Question: when i add more than 38 service and try to run my WCF project from visual studio. It gives following Error.

Failed to launch application "WcfTestClient.exe"
After clicking on yes it stop. and after clicking on no it show itself in running mode but I am not able to see Wcf Test Client. and not able to invoke service.
with 38 services in app.config it works properly.
My app.config looks as follows
'''
<?xml version="1.0"?>
<configuration>
<!-- When deploying the service library project, the content of the config file must be added to the host's
app.config file. System.Configuration does not support config files for libraries. -->
<system.serviceModel>
<services>
<service behaviorConfiguration="DefaultBehavior" name="QuexstERP.BusinessCore.BusinessLogic.SysAdmin.Operation">
<endpoint address="" binding="netTcpBinding" bindingConfiguration="TCPBindingConfig"
name="TCPEndpoint" contract="QuexstERP.BusinessCore.Interfaces.SysAdmin.IOperation" />
<endpoint address="mex" binding="mexTcpBinding" bindingConfiguration=""
name="TcpMetaData" contract="IMetadataExchange" />
<host>
<baseAddresses>
<add baseAddress="net.tcp://localhost:9001/BusinessLogic/Operation" />
</baseAddresses>
</host>
</service>
<service behaviorConfiguration="DefaultBehavior" name="QuexstERP.BusinessCore.BusinessLogic.SysAdmin.UserService">
<endpoint address="" binding="netTcpBinding" bindingConfiguration="TCPBindingConfig"
name="TCPEndpoint" contract="QuexstERP.BusinessCore.Interfaces.SysAdmin.IUserService" />
<endpoint address="mex" binding="mexTcpBinding" bindingConfiguration=""
name="TcpMetaData" contract="IMetadataExchange" />
<host>
<baseAddresses>
<add baseAddress="net.tcp://localhost:9002/BusinessLogic/UserService" />
</baseAddresses>
</host>
</service>
<service behaviorConfiguration="DefaultBehavior" name="QuexstERP.BusinessCore.BusinessLogic.SysAdmin.UserCreationService">
<endpoint address="" binding="netTcpBinding" bindingConfiguration="TCPBindingConfig"
name="TCPEndpoint" contract="QuexstERP.BusinessCore.Interfaces.SysAdmin.IUserCreationService" />
<endpoint address="mex" binding="mexTcpBinding" bindingConfiguration=""
name="TcpMetaData" contract="IMetadataExchange" />
<host>
<baseAddresses>
<add baseAddress="net.tcp://localhost:9003/BusinessLogic/UserCreationService" />
</baseAddresses>
</host>
</service>
<service behaviorConfiguration="DefaultBehavior" name="QuexstERP.BusinessCore.BusinessLogic.SysAdmin.Modules">
<endpoint address="" binding="netTcpBinding" bindingConfiguration="TCPBindingConfig"
name="TCPEndpoint" contract="QuexstERP.BusinessCore.Interfaces.SysAdmin.IModule" />
<endpoint address="mex" binding="mexTcpBinding" bindingConfiguration=""
name="TcpMetaData" contract="IMetadataExchange" />
<host>
<baseAddresses>
<add baseAddress="net.tcp://localhost:9004/BusinessLogic/Modules" />
</baseAddresses>
</host>
</service>
<service behaviorConfiguration="DefaultBehavior" name="QuexstERP.BusinessCore.BusinessLogic.SysAdmin.Menu">
<endpoint address="" binding="netTcpBinding" bindingConfiguration="TCPBindingConfig"
name="TCPEndpoint" contract="QuexstERP.BusinessCore.Interfaces.SysAdmin.IMenu" />
<endpoint address="mex" binding="mexTcpBinding" bindingConfiguration=""
name="TcpMetaData" contract="IMetadataExchange" />
<host>
<baseAddresses>
<add baseAddress="net.tcp://localhost:9005/BusinessLogic/Menu" />
</baseAddresses>
</host>
</service>
<service behaviorConfiguration="DefaultBehavior" name="QuexstERP.BusinessCore.BusinessLogic.SysAdmin.Role">
<endpoint address="" binding="netTcpBinding" bindingConfiguration="TCPBindingConfig"
name="TCPEndpoint" contract="QuexstERP.BusinessCore.Interfaces.SysAdmin.IRole" />
<endpoint address="mex" binding="mexTcpBinding" bindingConfiguration=""
name="TcpMetaData" contract="IMetadataExchange" />
<host>
<baseAddresses>
<add baseAddress="net.tcp://localhost:9006/BusinessLogic/Role" />
</baseAddresses>
</host>
</service>
<service behaviorConfiguration="DefaultBehavior" name="QuexstERP.BusinessCore.BusinessLogic.SysAdmin.EmailConfiguration">
<endpoint address="" binding="netTcpBinding" bindingConfiguration="TCPBindingConfig"
name="TCPEndpoint" contract="QuexstERP.BusinessCore.Interfaces.SysAdmin.IEmailConfiguration" />
<endpoint address="mex" binding="mexTcpBinding" bindingConfiguration=""
name="TcpMetaData" contract="IMetadataExchange" />
<host>
<baseAddresses>
<add baseAddress="net.tcp://localhost:9007/BusinessLogic/EmailConfiguration" />
</baseAddresses>
</host>
</service>
<service behaviorConfiguration="DefaultBehavior" name="QuexstERP.BusinessCore.BusinessLogic.SysAdmin.SmsConfiguration">
<endpoint address="" binding="netTcpBinding" bindingConfiguration="TCPBindingConfig"
name="TCPEndpoint" contract="QuexstERP.BusinessCore.Interfaces.SysAdmin.ISmsConfiguration" />
<endpoint address="mex" binding="mexTcpBinding" bindingConfiguration=""
name="TcpMetaData" contract="IMetadataExchange" />
<host>
<baseAddresses>
<add baseAddress="net.tcp://localhost:9008/BusinessLogic/SmsConfiguration" />
</baseAddresses>
</host>
</service>
<service behaviorConfiguration="DefaultBehavior" name="QuexstERP.BusinessCore.BusinessLogic.SysAdmin.Country">
<endpoint address="" binding="netTcpBinding" bindingConfiguration="TCPBindingConfig"
name="TCPEndpoint" contract="QuexstERP.BusinessCore.Interfaces.SysAdmin.ICountry" />
<endpoint address="mex" binding="mexTcpBinding" bindingConfiguration=""
name="TcpMetaData" contract="IMetadataExchange" />
<host>
<baseAddresses>
<add baseAddress="net.tcp://localhost:9009/BusinessLogic/Country" />
</baseAddresses>
</host>
</service>
<service behaviorConfiguration="DefaultBehavior" name="QuexstERP.BusinessCore.BusinessLogic.SysAdmin.State">
<endpoint address="" binding="netTcpBinding" bindingConfiguration="TCPBindingConfig"
name="TCPEndpoint" contract="QuexstERP.BusinessCore.Interfaces.SysAdmin.IState" />
<endpoint address="mex" binding="mexTcpBinding" bindingConfiguration=""
name="TcpMetaData" contract="IMetadataExchange" />
<host>
<baseAddresses>
<add baseAddress="net.tcp://localhost:9010/BusinessLogic/State" />
</baseAddresses>
</host>
</service>
<service behaviorConfiguration="DefaultBehavior" name="QuexstERP.BusinessCore.BusinessLogic.SysAdmin.SystemAdminConfigurations">
<endpoint address="" binding="netTcpBinding" bindingConfiguration="TCPBindingConfig"
name="TCPEndpoint" contract="QuexstERP.BusinessCore.Interfaces.SysAdmin.ISystemAdminConfiguration" />
<endpoint address="mex" binding="mexTcpBinding" bindingConfiguration=""
name="TcpMetaData" contract="IMetadataExchange" />
<host>
<baseAddresses>
<add baseAddress="net.tcp://localhost:9011/BusinessLogic/SystemAdminConfigurations" />
</baseAddresses>
</host>
</service>
<service behaviorConfiguration="DefaultBehavior" name="QuexstERP.BusinessCore.BusinessLogic.SysAdmin.Salutation">
<endpoint address="" binding="netTcpBinding" bindingConfiguration="TCPBindingConfig"
name="TCPEndpoint" contract="QuexstERP.BusinessCore.Interfaces.SysAdmin.ISalutation" />
<endpoint address="mex" binding="mexTcpBinding" bindingConfiguration=""
name="TcpMetaData" contract="IMetadataExchange" />
<host>
<baseAddresses>
<add baseAddress="net.tcp://localhost:9012/BusinessLogic/Salutation" />
</baseAddresses>
</host>
</service>
<service behaviorConfiguration="DefaultBehavior" name="QuexstERP.BusinessCore.BusinessLogic.SysAdmin.City">
<endpoint address="" binding="netTcpBinding" bindingConfiguration="TCPBindingConfig"
name="TCPEndpoint" contract="QuexstERP.BusinessCore.Interfaces.SysAdmin.ICity" />
<endpoint address="mex" binding="mexTcpBinding" bindingConfiguration=""
name="TcpMetaData" contract="IMetadataExchange" />
<host>
<baseAddresses>
<add baseAddress="net.tcp://localhost:9013/BusinessLogic/City" />
</baseAddresses>
</host>
</service>
<service behaviorConfiguration="DefaultBehavior" name="QuexstERP.BusinessCore.BusinessLogic.SysAdmin.BusinessUnit">
<endpoint address="" binding="netTcpBinding" bindingConfiguration="TCPBindingConfig"
name="TCPEndpoint" contract="QuexstERP.BusinessCore.Interfaces.SysAdmin.IBusinessUnit" />
<endpoint address="mex" binding="mexTcpBinding" bindingConfiguration=""
name="TcpMetaData" contract="IMetadataExchange" />
<host>
<baseAddresses>
<add baseAddress="net.tcp://localhost:9014/BusinessLogic/BusinessUnit" />
</baseAddresses>
</host>
</service>
<service behaviorConfiguration="DefaultBehavior" name="QuexstERP.BusinessCore.BusinessLogic.SysAdmin.QualificationStreams">
<endpoint address="" binding="netTcpBinding" bindingConfiguration="TCPBindingConfig"
name="TCPEndpoint" contract="QuexstERP.BusinessCore.Interfaces.SysAdmin.IQualificationStream" />
<endpoint address="mex" binding="mexTcpBinding" bindingConfiguration=""
name="TcpMetaData" contract="IMetadataExchange" />
<host>
<baseAddresses>
<add baseAddress="net.tcp://localhost:9015/BusinessLogic/QualificationStreams" />
</baseAddresses>
</host>
</service>
<service behaviorConfiguration="DefaultBehavior" name="QuexstERP.BusinessCore.BusinessLogic.SysAdmin.CommunicationType">
<endpoint address="" binding="netTcpBinding" bindingConfiguration="TCPBindingConfig"
name="TCPEndpoint" contract="QuexstERP.BusinessCore.Interfaces.SysAdmin.ICommunicationType" />
<endpoint address="mex" binding="mexTcpBinding" bindingConfiguration=""
name="TcpMetaData" contract="IMetadataExchange" />
<host>
<baseAddresses>
<add baseAddress="net.tcp://localhost:9016/BusinessLogic/CommunicationType" />
</baseAddresses>
</host>
</service>
<service behaviorConfiguration="DefaultBehavior" name="QuexstERP.BusinessCore.BusinessLogic.SysAdmin.IndustryType">
<endpoint address="" binding="netTcpBinding" bindingConfiguration="TCPBindingConfig"
name="TCPEndpoint" contract="QuexstERP.BusinessCore.Interfaces.SysAdmin.IIndustryType" />
<endpoint address="mex" binding="mexTcpBinding" bindingConfiguration=""
name="TcpMetaData" contract="IMetadataExchange" />
<host>
<baseAddresses>
<add baseAddress="net.tcp://localhost:9017/BusinessLogic/IndustryType" />
</baseAddresses>
</host>
</service>
<service behaviorConfiguration="DefaultBehavior" name="QuexstERP.BusinessCore.BusinessLogic.SysAdmin.Designation">
<endpoint address="" binding="netTcpBinding" bindingConfiguration="TCPBindingConfig"
name="TCPEndpoint" contract="QuexstERP.BusinessCore.Interfaces.SysAdmin.IDesignation" />
<endpoint address="mex" binding="mexTcpBinding" bindingConfiguration=""
name="TcpMetaData" contract="IMetadataExchange" />
<host>
<baseAddresses>
<add baseAddress="net.tcp://localhost:9018/BusinessLogic/Designation" />
</baseAddresses>
</host>
</service>
<service behaviorConfiguration="DefaultBehavior" name="QuexstERP.BusinessCore.BusinessLogic.SysAdmin.QualificationType">
<endpoint address="" binding="netTcpBinding" bindingConfiguration="TCPBindingConfig"
name="TCPEndpoint" contract="QuexstERP.BusinessCore.Interfaces.SysAdmin.IQualificationType" />
<endpoint address="mex" binding="mexTcpBinding" bindingConfiguration=""
name="TcpMetaData" contract="IMetadataExchange" />
<host>
<baseAddresses>
<add baseAddress="net.tcp://localhost:9019/BusinessLogic/QualificationType" />
</baseAddresses>
</host>
</service>
<service behaviorConfiguration="DefaultBehavior" name="QuexstERP.BusinessCore.BusinessLogic.SysAdmin.IndustrySubTypes">
<endpoint address="" binding="netTcpBinding" bindingConfiguration="TCPBindingConfig"
name="TCPEndpoint" contract="QuexstERP.BusinessCore.Interfaces.SysAdmin.IIndustrySubTypes" />
<endpoint address="mex" binding="mexTcpBinding" bindingConfiguration=""
name="TcpMetaData" contract="IMetadataExchange" />
<host>
<baseAddresses>
<add baseAddress="net.tcp://localhost:9020/BusinessLogic/IndustrySubTypes" />
</baseAddresses>
</host>
</service>
<service behaviorConfiguration="DefaultBehavior" name="QuexstERP.BusinessCore.BusinessLogic.SysAdmin.Qualification">
<endpoint address="" binding="netTcpBinding" bindingConfiguration="TCPBindingConfig"
name="TCPEndpoint" contract="QuexstERP.BusinessCore.Interfaces.SysAdmin.IQualification" />
<endpoint address="mex" binding="mexTcpBinding" bindingConfiguration=""
name="TcpMetaData" contract="IMetadataExchange" />
<host>
<baseAddresses>
<add baseAddress="net.tcp://localhost:9021/BusinessLogic/Qualification" />
</baseAddresses>
</host>
</service>
<service behaviorConfiguration="DefaultBehavior" name="QuexstERP.BusinessCore.BusinessLogic.SalesDb.WorkOrderCategory">
<endpoint address="" binding="netTcpBinding" bindingConfiguration="TCPBindingConfig"
name="TCPEndpoint" contract="QuexstERP.BusinessCore.Interfaces.SalesDb.IWorkOrderCategory" />
<endpoint address="mex" binding="mexTcpBinding" bindingConfiguration=""
name="TcpMetaData" contract="IMetadataExchange" />
<host>
<baseAddresses>
<add baseAddress="net.tcp://localhost:9022/BusinessLogic/WorkOrderCategory" />
</baseAddresses>
</host>
</service>
<service behaviorConfiguration="DefaultBehavior" name="QuexstERP.BusinessCore.BusinessLogic.SysAdmin.UsersRole">
<endpoint address="" binding="netTcpBinding" bindingConfiguration="TCPBindingConfig"
name="TCPEndpoint" contract="QuexstERP.BusinessCore.Interfaces.SysAdmin.IUsersRole" />
<endpoint address="mex" binding="mexTcpBinding" bindingConfiguration=""
name="TcpMetaData" contract="IMetadataExchange" />
<host>
<baseAddresses>
<add baseAddress="net.tcp://localhost:9023/BusinessLogic/UsersRole" />
</baseAddresses>
</host>
</service>
<service behaviorConfiguration="DefaultBehavior" name="QuexstERP.BusinessCore.BusinessLogic.SysAdmin.Company">
<endpoint address="" binding="netTcpBinding" bindingConfiguration="TCPBindingConfig"
name="TCPEndpoint" contract="QuexstERP.BusinessCore.Interfaces.SysAdmin.ICompany" />
<endpoint address="mex" binding="mexTcpBinding" bindingConfiguration=""
name="TcpMetaData" contract="IMetadataExchange" />
<host>
<baseAddresses>
<add baseAddress="net.tcp://localhost:9024/BusinessLogic/Company" />
</baseAddresses>
</host>
</service>
<service behaviorConfiguration="DefaultBehavior" name="QuexstERP.BusinessCore.BusinessLogic.SysAdmin.Audit">
<endpoint address="" binding="netTcpBinding" bindingConfiguration="TCPBindingConfig"
name="TCPEndpoint" contract="QuexstERP.BusinessCore.Interfaces.SysAdmin.IAudit" />
<endpoint address="mex" binding="mexTcpBinding" bindingConfiguration=""
name="TcpMetaData" contract="IMetadataExchange" />
<host>
<baseAddresses>
<add baseAddress="net.tcp://localhost:9025/BusinessLogic/Audit" />
</baseAddresses>
</host>
</service>
<service behaviorConfiguration="DefaultBehavior" name="QuexstERP.BusinessCore.BusinessLogic.SysAdmin.GeneralConfigurations">
<endpoint address="" binding="netTcpBinding" bindingConfiguration="TCPBindingConfig"
name="TCPEndpoint" contract="QuexstERP.BusinessCore.Interfaces.SysAdmin.IGeneralConfiguration" />
<endpoint address="mex" binding="mexTcpBinding" bindingConfiguration=""
name="TcpMetaData" contract="IMetadataExchange" />
<host>
<baseAddresses>
<add baseAddress="net.tcp://localhost:9026/BusinessLogic/GeneralConfigurations" />
</baseAddresses>
</host>
</service>
<service behaviorConfiguration="DefaultBehavior" name="QuexstERP.BusinessCore.BusinessLogic.SysAdmin.AuditPurging">
<endpoint address="" binding="netTcpBinding" bindingConfiguration="TCPBindingConfig"
name="TCPEndpoint" contract="QuexstERP.BusinessCore.Interfaces.SysAdmin.IAuditPurging" />
<endpoint address="mex" binding="mexTcpBinding" bindingConfiguration=""
name="TcpMetaData" contract="IMetadataExchange" />
<host>
<baseAddresses>
<add baseAddress="net.tcp://localhost:9027/BusinessLogic/AuditPurging" />
</baseAddresses>
</host>
</service>
<service behaviorConfiguration="DefaultBehavior" name="QuexstERP.BusinessCore.BusinessLogic.SysAdmin.NoLogging">
<endpoint address="" binding="netTcpBinding" bindingConfiguration="TCPBindingConfig"
name="TCPEndpoint" contract="QuexstERP.BusinessCore.Interfaces.SysAdmin.INoLogging" />
<endpoint address="mex" binding="mexTcpBinding" bindingConfiguration=""
name="TcpMetaData" contract="IMetadataExchange" />
<host>
<baseAddresses>
<add baseAddress="net.tcp://localhost:9028/BusinessLogic/NoLogging" />
</baseAddresses>
</host>
</service>
<service behaviorConfiguration="DefaultBehavior" name="QuexstERP.BusinessCore.BusinessLogic.SysAdmin.Notification">
<endpoint address="" binding="netTcpBinding" bindingConfiguration="TCPBindingConfig"
name="TCPEndpoint" contract="QuexstERP.BusinessCore.Interfaces.SysAdmin.INotification" />
<endpoint address="mex" binding="mexTcpBinding" bindingConfiguration=""
name="TcpMetaData" contract="IMetadataExchange" />
<host>
<baseAddresses>
<add baseAddress="net.tcp://localhost:9029/BusinessLogic/Notification" />
</baseAddresses>
</host>
</service>
<service behaviorConfiguration="DefaultBehavior" name="QuexstERP.BusinessCore.BusinessLogic.SysAdmin.EmailNotification">
<endpoint address="" binding="netTcpBinding" bindingConfiguration="TCPBindingConfig"
name="TCPEndpoint" contract="QuexstERP.BusinessCore.Interfaces.SysAdmin.IEmailNotification" />
<endpoint address="mex" binding="mexTcpBinding" bindingConfiguration=""
name="TcpMetaData" contract="IMetadataExchange" />
<host>
<baseAddresses>
<add baseAddress="net.tcp://localhost:9030/BusinessLogic/EmailNotification" />
</baseAddresses>
</host>
</service>
<service behaviorConfiguration="DefaultBehavior" name="QuexstERP.BusinessCore.BusinessLogic.SalesDb.VerificationStatus">
<endpoint address="" binding="netTcpBinding" bindingConfiguration="TCPBindingConfig"
name="TCPEndpoint" contract="QuexstERP.BusinessCore.Interfaces.SalesDb.IVerificationStatus" />
<endpoint address="mex" binding="mexTcpBinding" bindingConfiguration=""
name="TcpMetaData" contract="IMetadataExchange" />
<host>
<baseAddresses>
<add baseAddress="net.tcp://localhost:9104/BusinessLogic/VerificationStatus" />
</baseAddresses>
</host>
</service>
<service behaviorConfiguration="DefaultBehavior" name="QuexstERP.BusinessCore.BusinessLogic.SalesDb.Sources">
<endpoint address="" binding="netTcpBinding" bindingConfiguration="TCPBindingConfig"
name="TCPEndpoint" contract="QuexstERP.BusinessCore.Interfaces.SalesDb.ISources" />
<endpoint address="mex" binding="mexTcpBinding" bindingConfiguration=""
name="TcpMetaData" contract="IMetadataExchange" />
<host>
<baseAddresses>
<add baseAddress="net.tcp://localhost:9101/BusinessLogic/Sources" />
</baseAddresses>
</host>
</service>
<service behaviorConfiguration="DefaultBehavior" name="QuexstERP.BusinessCore.BusinessLogic.SalesDb.Courses">
<endpoint address="" binding="netTcpBinding" bindingConfiguration="TCPBindingConfig"
name="TCPEndpoint" contract="QuexstERP.BusinessCore.Interfaces.SalesDb.ICourse" />
<endpoint address="mex" binding="mexTcpBinding" bindingConfiguration=""
name="TcpMetaData" contract="IMetadataExchange" />
<host>
<baseAddresses>
<add baseAddress="net.tcp://localhost:9102/BusinessLogic/Courses" />
</baseAddresses>
</host>
</service>
<service behaviorConfiguration="DefaultBehavior" name="QuexstERP.BusinessCore.BusinessLogic.SalesDb.SubSource">
<endpoint address="" binding="netTcpBinding" bindingConfiguration="TCPBindingConfig"
name="TCPEndpoint" contract="QuexstERP.BusinessCore.Interfaces.SalesDb.ISubSources" />
<endpoint address="mex" binding="mexTcpBinding" bindingConfiguration=""
name="TcpMetaData" contract="IMetadataExchange" />
<host>
<baseAddresses>
<add baseAddress="net.tcp://localhost:9103/BusinessLogic/SubSource" />
</baseAddresses>
</host>
</service>
<service behaviorConfiguration="DefaultBehavior" name="QuexstERP.BusinessCore.BusinessLogic.SalesDb.Batches">
<endpoint address="" binding="netTcpBinding" bindingConfiguration="TCPBindingConfig"
name="TCPEndpoint" contract="QuexstERP.BusinessCore.Interfaces.SalesDb.IBatch" />
<endpoint address="mex" binding="mexTcpBinding" bindingConfiguration=""
name="TcpMetaData" contract="IMetadataExchange" />
<host>
<baseAddresses>
<add baseAddress="net.tcp://localhost:9105/BusinessLogic/Batches" />
</baseAddresses>
</host>
</service>
<service behaviorConfiguration="DefaultBehavior" name="QuexstERP.BusinessCore.BusinessLogic.SalesDb.SMSTemplates">
<endpoint address="" binding="netTcpBinding" bindingConfiguration="TCPBindingConfig"
name="TCPEndpoint" contract="QuexstERP.BusinessCore.Interfaces.SalesDb.ISmsTemplate" />
<endpoint address="mex" binding="mexTcpBinding" bindingConfiguration=""
name="TcpMetaData" contract="IMetadataExchange" />
<host>
<baseAddresses>
<add baseAddress="net.tcp://localhost:9106/BusinessLogic/SMSTemplates" />
</baseAddresses>
</host>
</service>
</services>
<bindings>
<netTcpBinding>
<binding name="TCPBindingConfig" maxBufferSize="<PHONE>" maxReceivedMessageSize="<PHONE>">
<readerQuotas maxStringContentLength="<PHONE>" />
<security mode="None" />
</binding>
</netTcpBinding>
</bindings>
<behaviors>
<serviceBehaviors>
<behavior name="DefaultBehavior">
<serviceMetadata httpGetEnabled="false" />
<serviceDebug includeExceptionDetailInFaults="true" />
<serviceThrottling maxConcurrentCalls="21" maxConcurrentSessions="50" />
</behavior>
</serviceBehaviors>
</behaviors>
</system.serviceModel>
<startup>
<supportedRuntime version="v4.0" sku=".NETFramework,Version=v4.0"/>
</startup>
</configuration>
'''
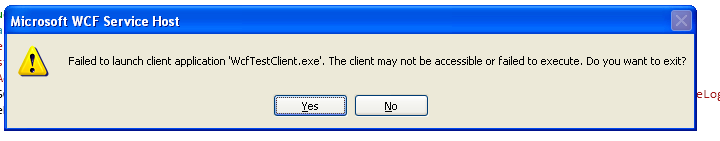
Answer: 38 services, really ? WcfTestClient internally uses svcutil to generate proxy code. 38 is maybe too much.
Hopefully, WCfTestClient can be launch without Visual Studio.
You can find the WCF Test Client (WcfTestClient.exe) in the following location: 'C:\Program Files\Microsoft Visual Studio XX\Common7\IDE\'. It depends on VS version.
Because you are exposing mex endpoint, you can easily add a net.tcp service url such as 'net.tcp://localhost:9106/BusinessLogic/SMSTemplates/mex' (url to be confirmed)